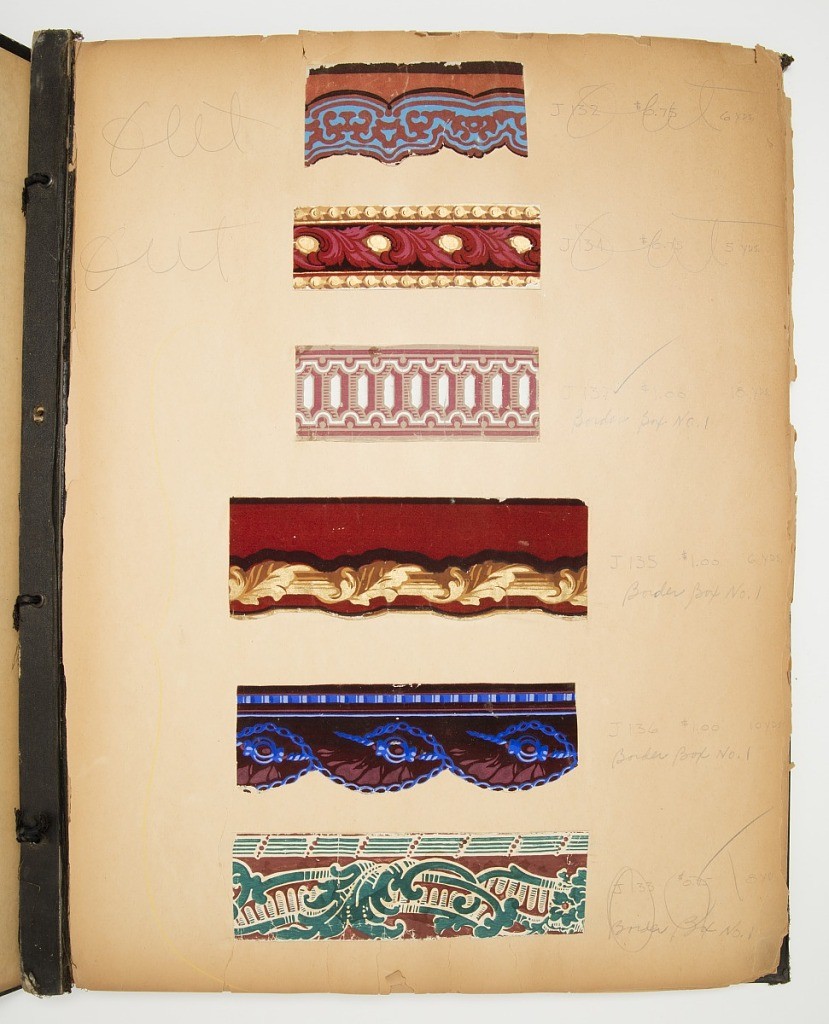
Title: Scrapbook
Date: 1840–1910
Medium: Block-printed, machine-printed, and flocked samples
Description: Scrapbook containing 98 samples of paper, including 96 borders and 2 sidewalls. The pages samples are mounted on are very acidic and in a very fragile state.